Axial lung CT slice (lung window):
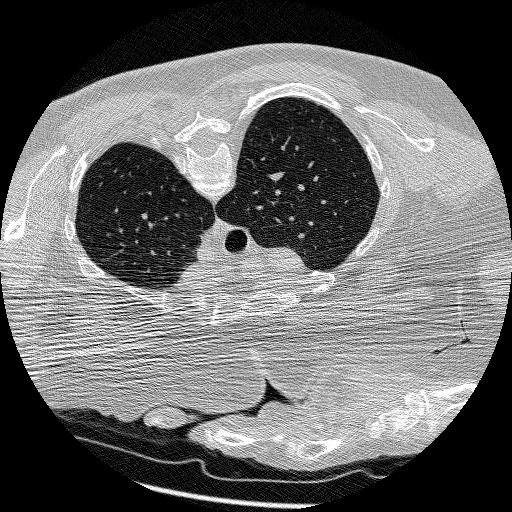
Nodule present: no